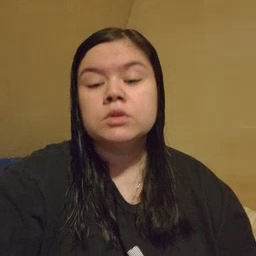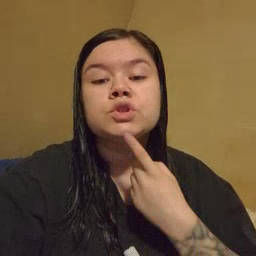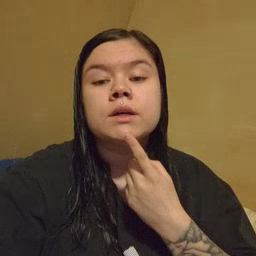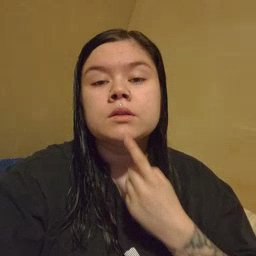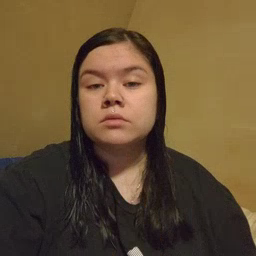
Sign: chin